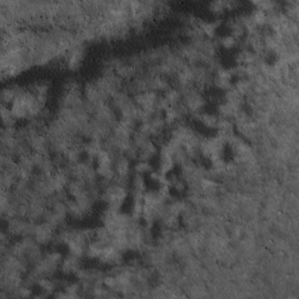
Label: non_frost